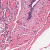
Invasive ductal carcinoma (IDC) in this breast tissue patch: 0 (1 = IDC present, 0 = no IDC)